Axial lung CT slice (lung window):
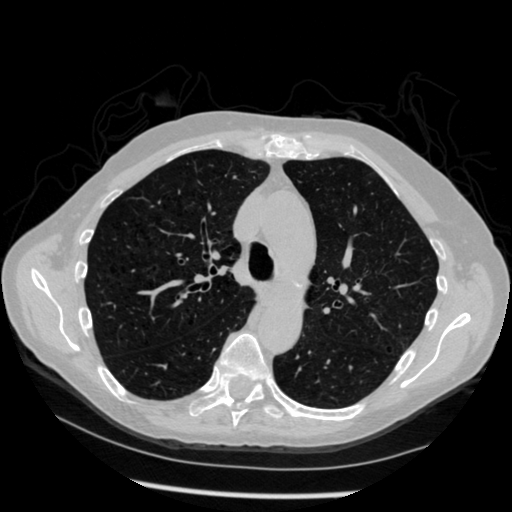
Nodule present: no